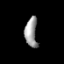
Tissue: prostate
Cell type: T cells
Senescence score: 0.1521
Nuclear area (px): 362
Mean DAPI intensity: 152.876